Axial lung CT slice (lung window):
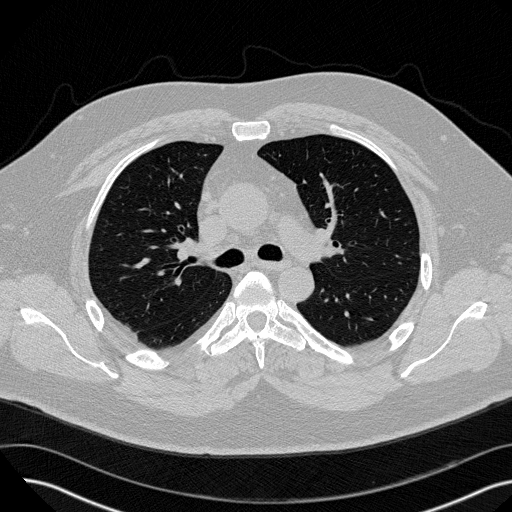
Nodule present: no